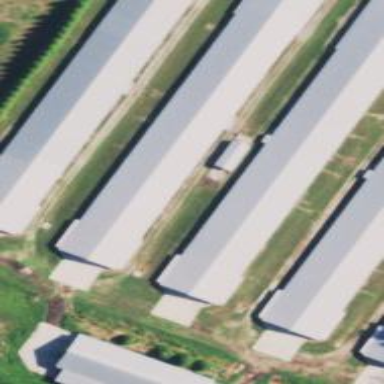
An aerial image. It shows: Farm auxiliary building.